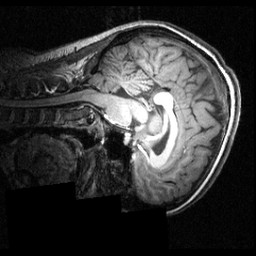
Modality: T1w
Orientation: sagittal
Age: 22
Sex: female
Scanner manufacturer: siemens
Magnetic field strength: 3.951 T
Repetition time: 1.5 s
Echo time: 0.00335 s